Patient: sex M, age 48
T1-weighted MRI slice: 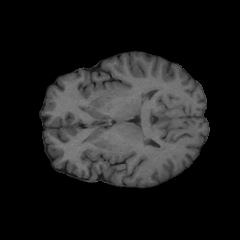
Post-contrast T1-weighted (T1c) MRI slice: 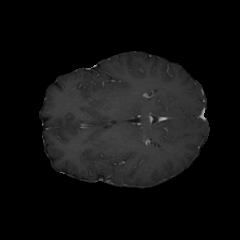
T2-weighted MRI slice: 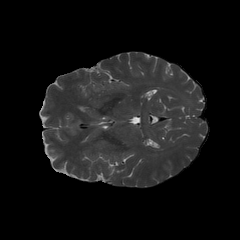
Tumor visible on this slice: no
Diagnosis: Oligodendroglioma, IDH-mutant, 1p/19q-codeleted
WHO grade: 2